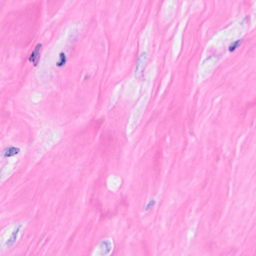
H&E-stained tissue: Breast